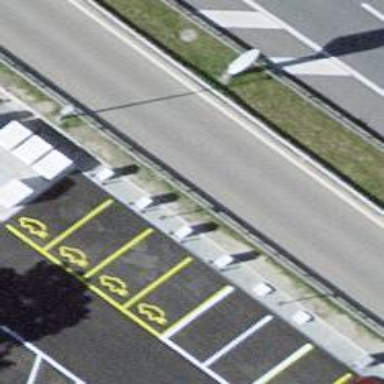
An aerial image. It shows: Charging station.